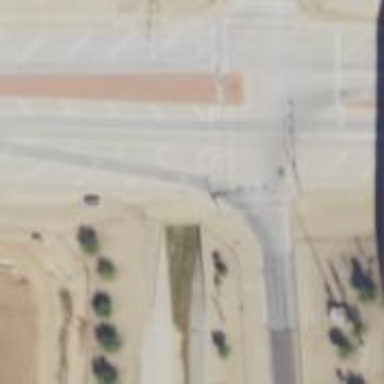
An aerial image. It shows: Solid stop line on the road.